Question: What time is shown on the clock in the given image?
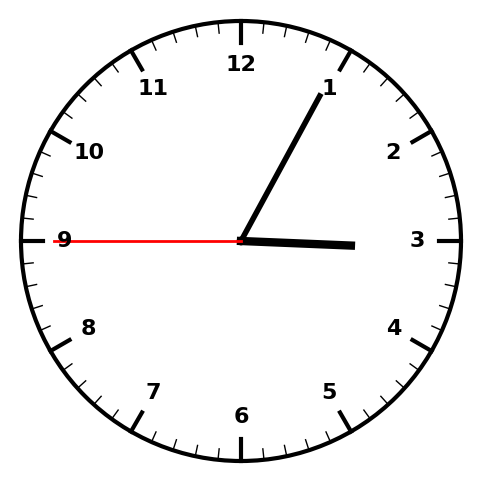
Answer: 03:04:45